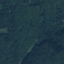
Label: Forest